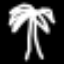
Label: palm tree